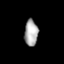
Tissue: lung
Cell type: Epithelial cells
Senescence score: 0.2418
Nuclear area (px): 349
Mean DAPI intensity: 170.289